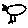
Label: bird